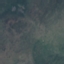
Land use / land cover: HerbaceousVegetation